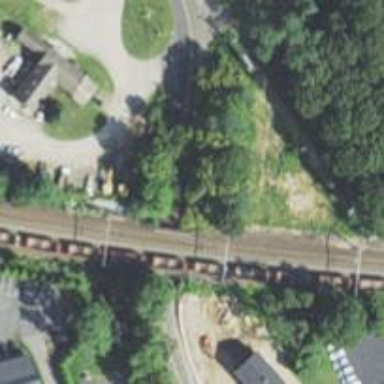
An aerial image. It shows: Bridge over electrified railway with contact line.